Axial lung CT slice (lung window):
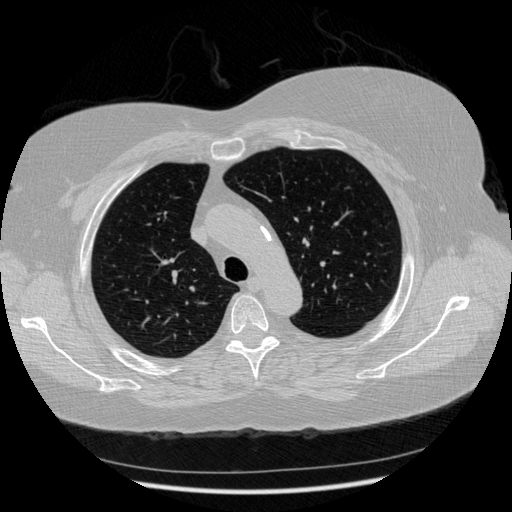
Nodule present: no